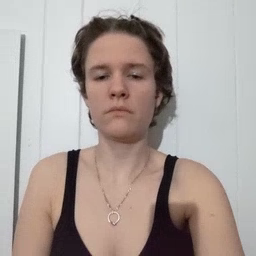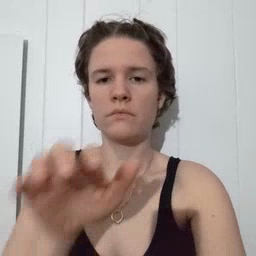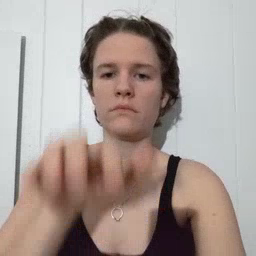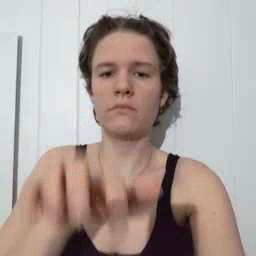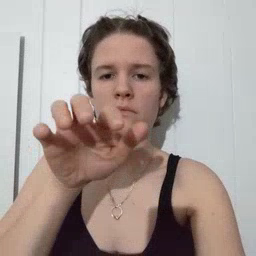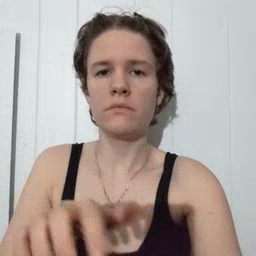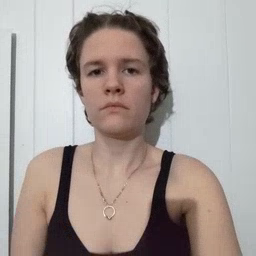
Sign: alligator